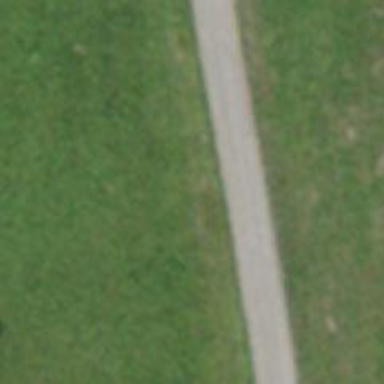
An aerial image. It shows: Asphalt track with grade1 tracktype.